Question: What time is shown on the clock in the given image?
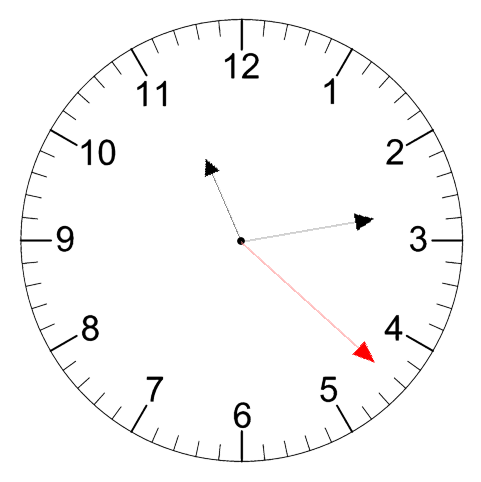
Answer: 11:13:22